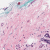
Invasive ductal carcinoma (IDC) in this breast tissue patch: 0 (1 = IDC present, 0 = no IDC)